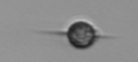
Label: Acanthoica_quattrospina